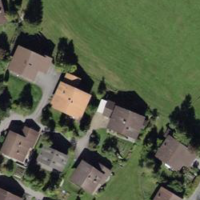
EUNIS habitat code: 55
Species observed at this site:
Tanacetum vulgare